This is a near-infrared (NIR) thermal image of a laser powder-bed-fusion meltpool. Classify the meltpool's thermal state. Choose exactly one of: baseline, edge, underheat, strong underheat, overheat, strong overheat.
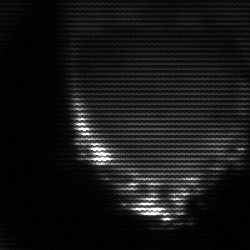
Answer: edge